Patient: sex F, age 61
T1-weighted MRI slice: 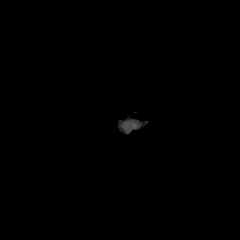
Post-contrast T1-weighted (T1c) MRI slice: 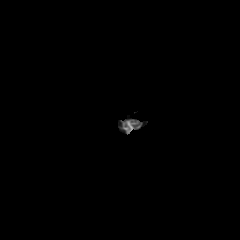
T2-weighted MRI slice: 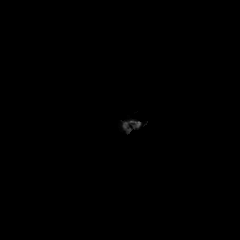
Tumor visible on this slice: no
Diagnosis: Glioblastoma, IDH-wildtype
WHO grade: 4